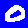
Digit: 0